Question: Did anyone successfully implement a custom NSValueTransformer in xcode 6 beta with swift?
I have the following swift class:
'''
import Foundation
class myTransformer: NSValueTransformer {
let amount = 100
override class func transformedValueClass() -> AnyClass!
{
return NSNumber.self
}
override func transformedValue(value: AnyObject!) -> AnyObject! {
return value.integerValue + amount
}
}
'''
So all this transformer should do is, adding 100 to a given value in the gui.
As you can see, the transformer class appears now in the Value Transformer drop down in IB.

But if I choose this transformer the application crashes with:
'''
2014-08-27 20:12:17.686 cdTest[44134:303]
*** Terminating app due to uncaught exception 'NSInternalInconsistencyException',
reason: 'Cannot find value transformer with name newTransformer'
'''
Is it right to register this transformer in the AppDelegate with
'''
override class func initialize() {
let newTransformer = myTransformer()
}
'''
Does anyone know how this whole stuff should work?
kind regards!
martin
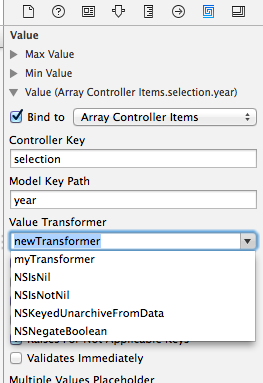
Answer: After you initialise you should also include the line:
'''
NSValueTransformer.setValueTransformer(newTransformer, forName: "myTransformer")
'''
Then in your Interface Builder you should use instead of under the Value Transformer dropdown.